Field crop: tomato
Growth stage: 2
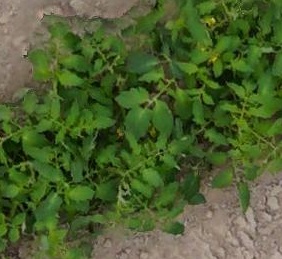
Species: tomato